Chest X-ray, AP view. Patient: 80 years old, sex F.
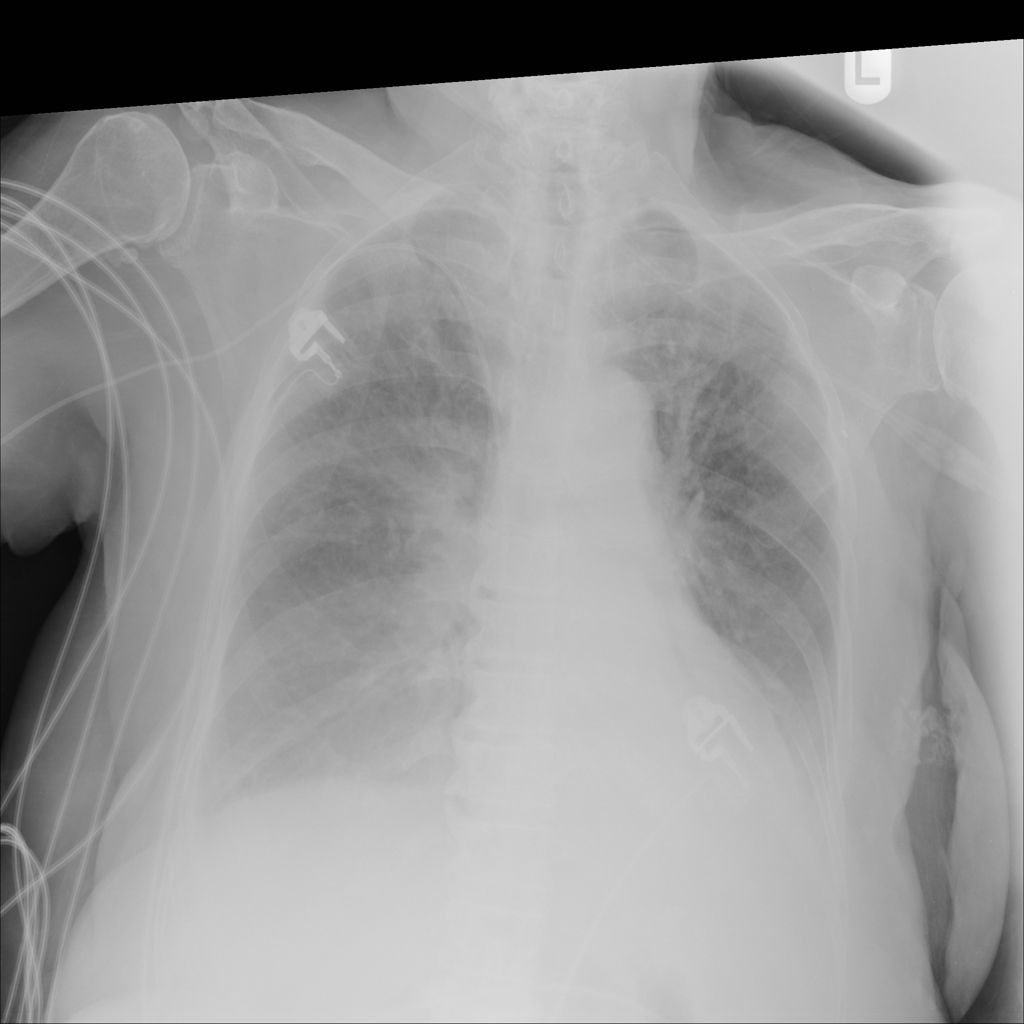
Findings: Atelectasis, Edema, Effusion